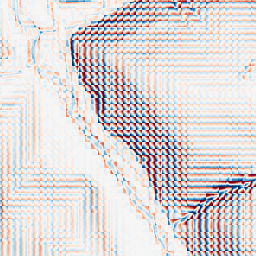
Category: wavelet
Decomposition family: wavelet_biorthogonal
Decomposition parameters: wavelet: bior1.3
level: 3
Upsampling method: area
Upsampling parameters: scale: 2
Upsampling scale: 2